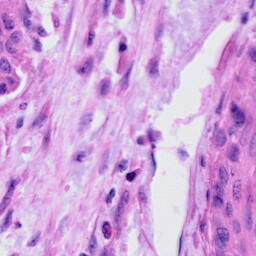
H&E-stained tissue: Cervix